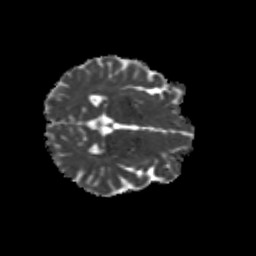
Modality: MD
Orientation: axial
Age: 38
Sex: female
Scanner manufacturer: siemens
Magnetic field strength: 3 T
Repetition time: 8.6 s
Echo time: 0.095 s